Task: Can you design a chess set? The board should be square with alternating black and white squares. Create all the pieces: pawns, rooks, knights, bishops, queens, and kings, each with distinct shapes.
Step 2631:
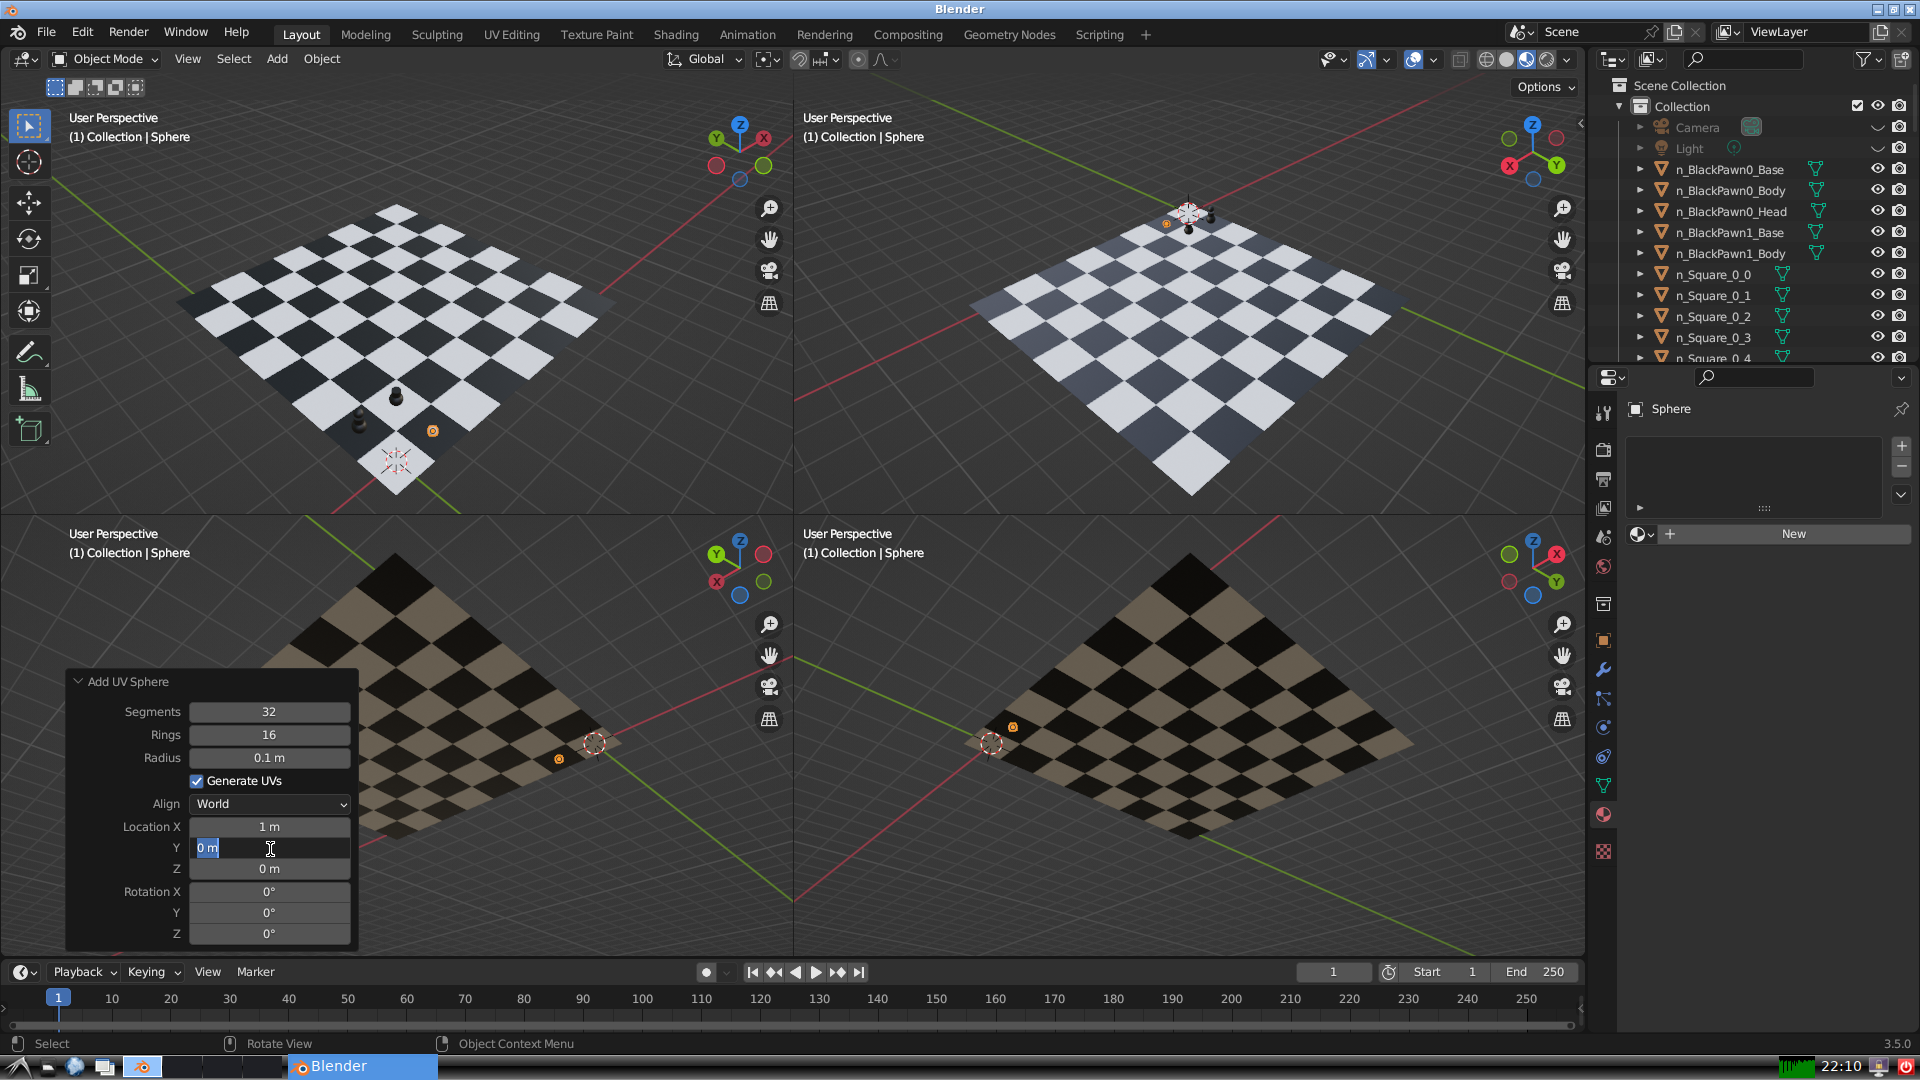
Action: input_text: 1.0